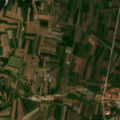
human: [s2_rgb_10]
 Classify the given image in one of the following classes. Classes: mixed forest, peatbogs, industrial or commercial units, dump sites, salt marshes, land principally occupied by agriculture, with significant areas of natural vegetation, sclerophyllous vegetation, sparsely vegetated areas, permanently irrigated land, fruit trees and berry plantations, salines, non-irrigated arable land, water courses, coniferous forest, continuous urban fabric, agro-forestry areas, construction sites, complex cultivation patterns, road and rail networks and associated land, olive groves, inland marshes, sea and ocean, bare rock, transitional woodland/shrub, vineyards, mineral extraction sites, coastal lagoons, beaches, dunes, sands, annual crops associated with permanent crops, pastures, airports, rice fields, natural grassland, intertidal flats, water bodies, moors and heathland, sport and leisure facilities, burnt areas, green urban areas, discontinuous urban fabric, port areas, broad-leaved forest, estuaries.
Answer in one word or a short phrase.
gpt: discontinuous urban fabric, complex cultivation patterns, land principally occupied by agriculture, with significant areas of natural vegetation, broad-leaved forest